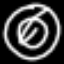
Label: donut